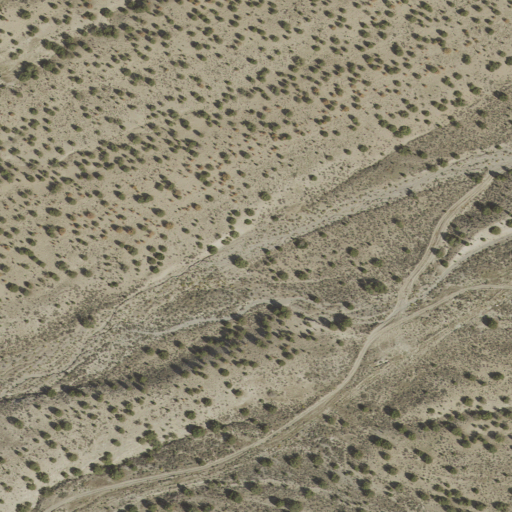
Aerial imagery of valley in Utah named Indian Canyon containing shrub and grassland